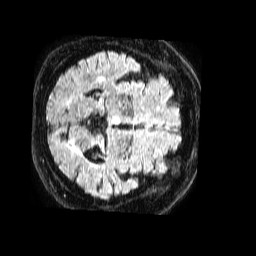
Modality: FLAIR
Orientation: axial
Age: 75
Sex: female
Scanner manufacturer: philips
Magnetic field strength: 1.5 T
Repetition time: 4.8 s
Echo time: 0.3 s